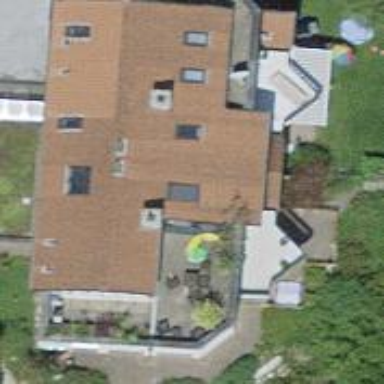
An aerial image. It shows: Terrace building.